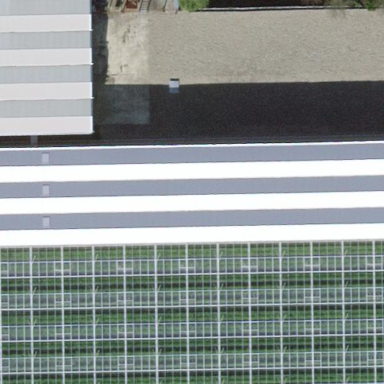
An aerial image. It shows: Greenhouse.